Chest X-ray:
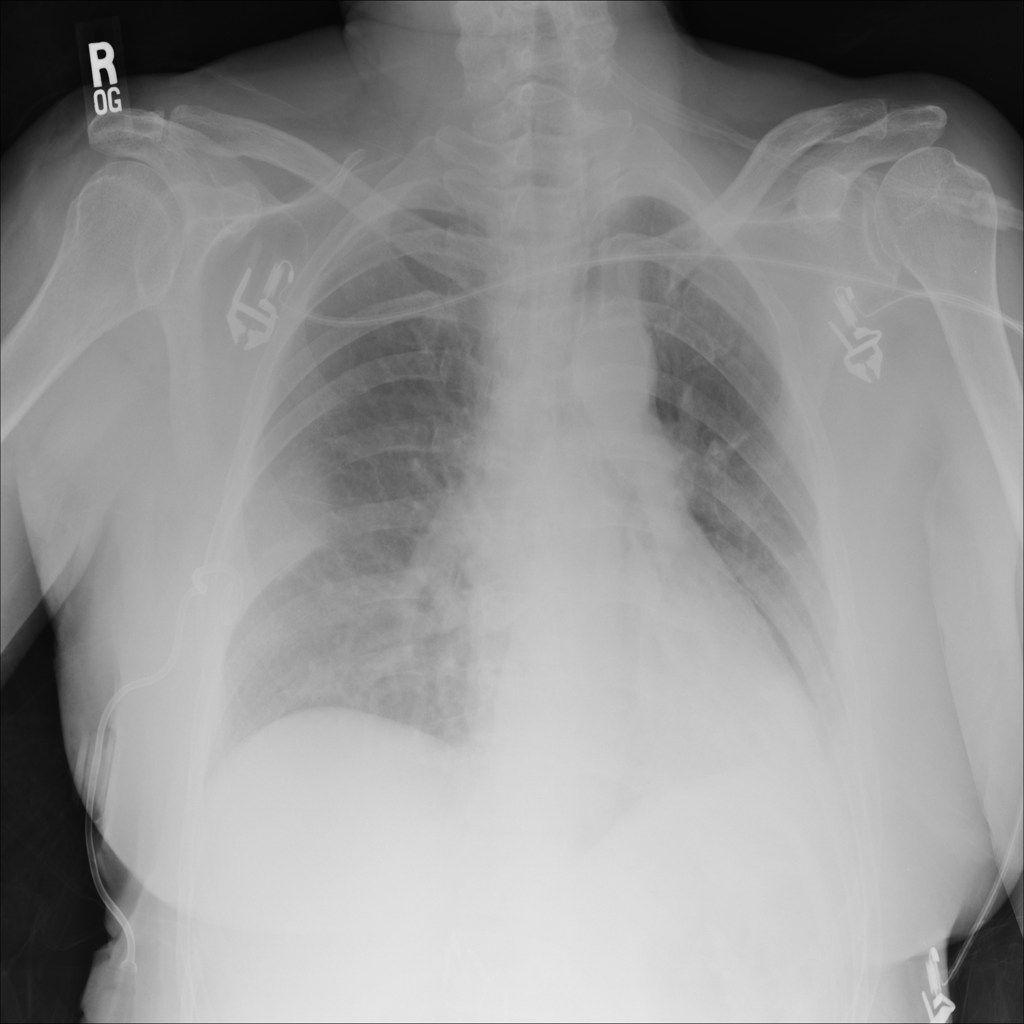
No abnormal finding: yes